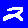
Digit: 2